Field crop: maize
Growth stage: 2
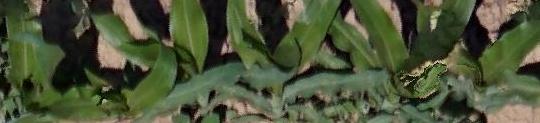
Species: maize